Question:
i have list of "Place of receipt", i need to lookup with another column with set of list that contains City names in Proper case/ Proper name.
i tried below formula but i did not found any luck
=(VLOOKUP(LOOKUP(2^15,SEARCH($I$1:$I$7,A2),$I$1:$I$7),$I$1:$I$7,1,0))
it gives me result when the first word from cell matches with another one, but it will throw error when "place of receipt" has different word after first word,
for example "BRADFORD GB" will not get "Bradford, WYK" from city list as shown in above image.
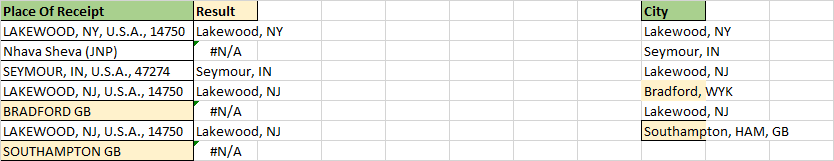
Answer: i came across a solution to find string before comma and space, if the first word matches it will check the word (+3) which is after the comma. the result is now expected.
The formula i used :
'''
=IFERROR(VLOOKUP(LOOKUP(2^15,SEARCH((LEFT(A2,(FIND(",",A2,1)+3))),$I$1:$I$8,1),$I$1:$I$8),$I$1:$I$8,1,0),(VLOOKUP(LOOKUP(2^15,SEARCH((LEFT(A2,(FIND(" ",A2,1)-1))),$I$1:$I$8,1),$I$1:$I$8),$I$1:$I$8,1,0)))
'''
Solution
<URL>